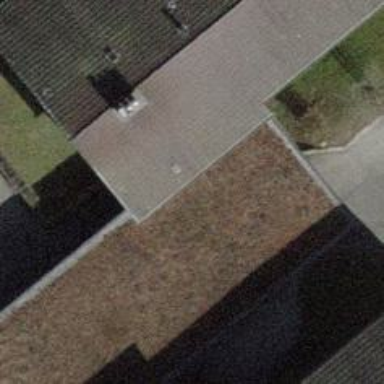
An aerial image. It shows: View of roof of building.